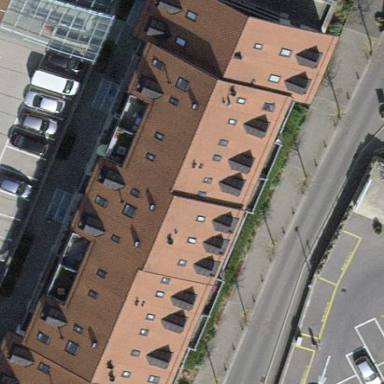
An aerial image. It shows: Gabled apartment building with roofs oriented across.